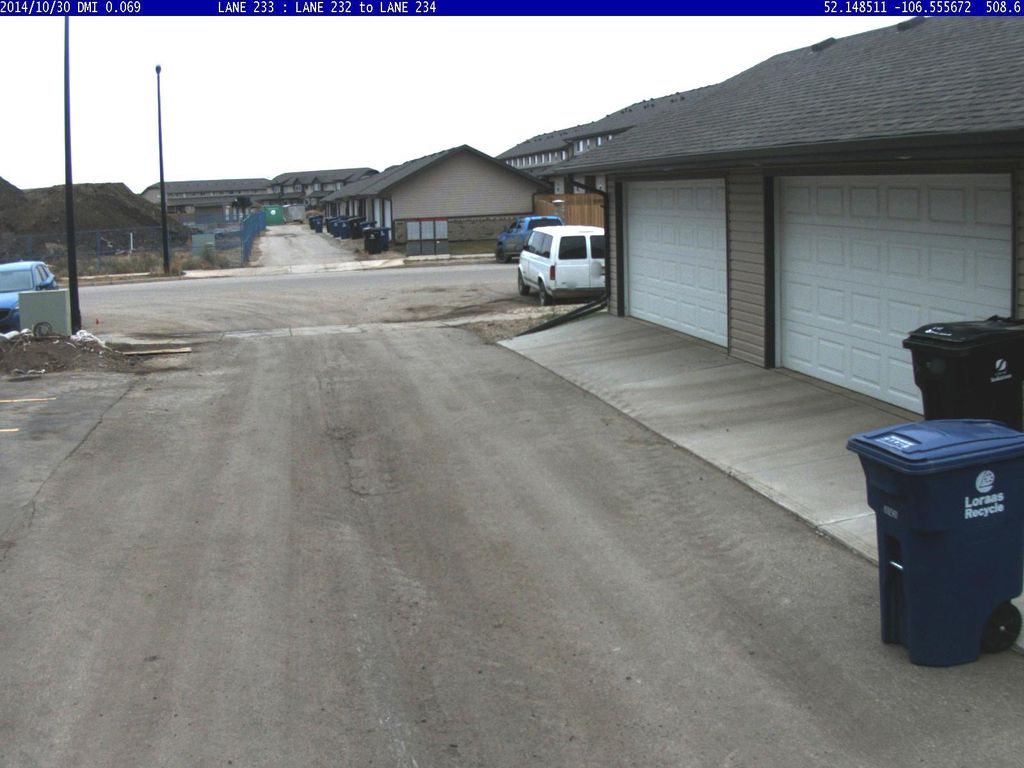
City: saskatoon